Interaction volume radius: 10 \u00c5
Interaction volume height: 25 \u00c5
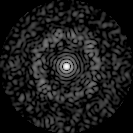
Disorder parameter: 0.8276